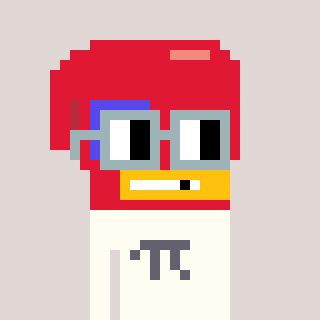
a pixel art character with square dark gray glasses, a boxing glove-shaped head and a grayscale-colored body on a warm background